Aerial crown-view tile of a tropical tree (Barro Colorado Island, Panama), acquired 20250915:
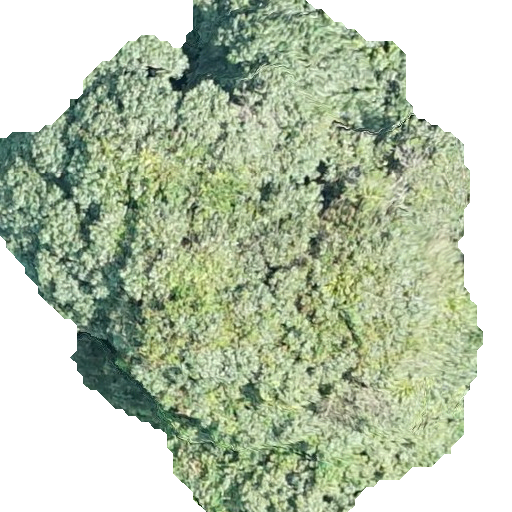
Species: Luehea seemannii
GBIF accepted scientific name: Luehea seemannii
Crown area: 265.728 m²